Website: home-depot
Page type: address-validator
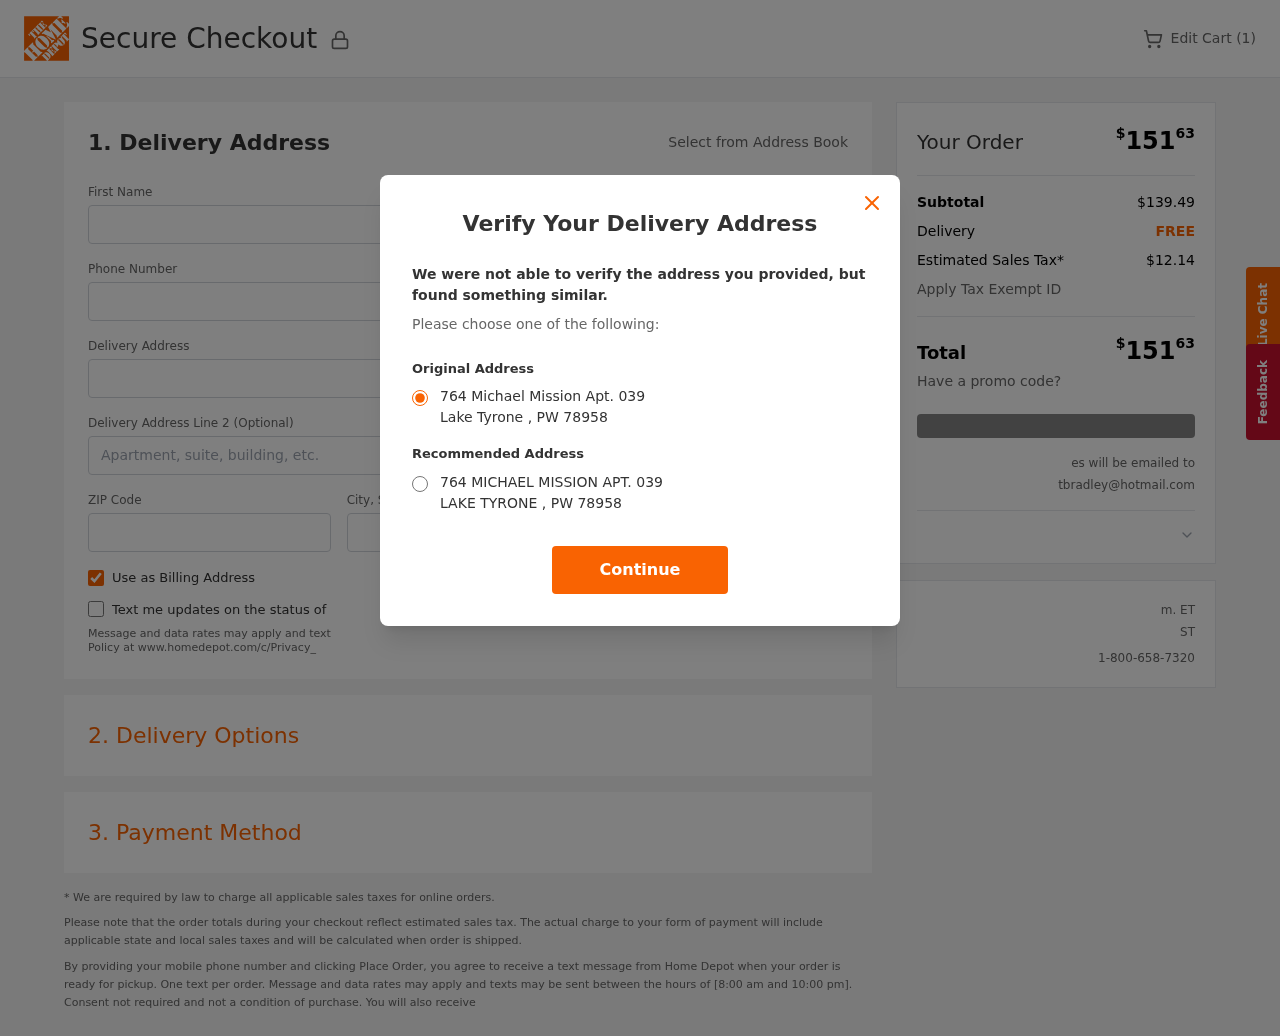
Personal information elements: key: PII_CITY
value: Lake Tyrone
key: PII_EMAIL
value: tbradley@hotmail.com
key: PII_POSTCODE
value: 78958
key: PII_STATE_ABBR
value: PW
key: PII_STREET
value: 764 Michael Mission Apt. 039
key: PII_FIRSTNAME
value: Tristan
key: PII_LASTNAME
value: Bradley
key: PII_PHONE
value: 8883665045
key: PII_CITY_STATE
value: Lake Tyrone, PW
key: PII_STREET_ALT
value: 764 MICHAEL MISSION APT. 039
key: PII_CITY_ALT
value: LAKE TYRONE
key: PII_STATE
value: PW
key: PII_POSTCODE_FULL
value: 78958
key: PII_POSTCODE_NUMERIC
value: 78958
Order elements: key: ORDER_NUM_ITEMS
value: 1
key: ORDER_TOTAL
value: $15163
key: ORDER_SUBTOTAL
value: $139.49
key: ORDER_SHIPPING_COST
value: FREE
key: ORDER_TAX
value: $12.14